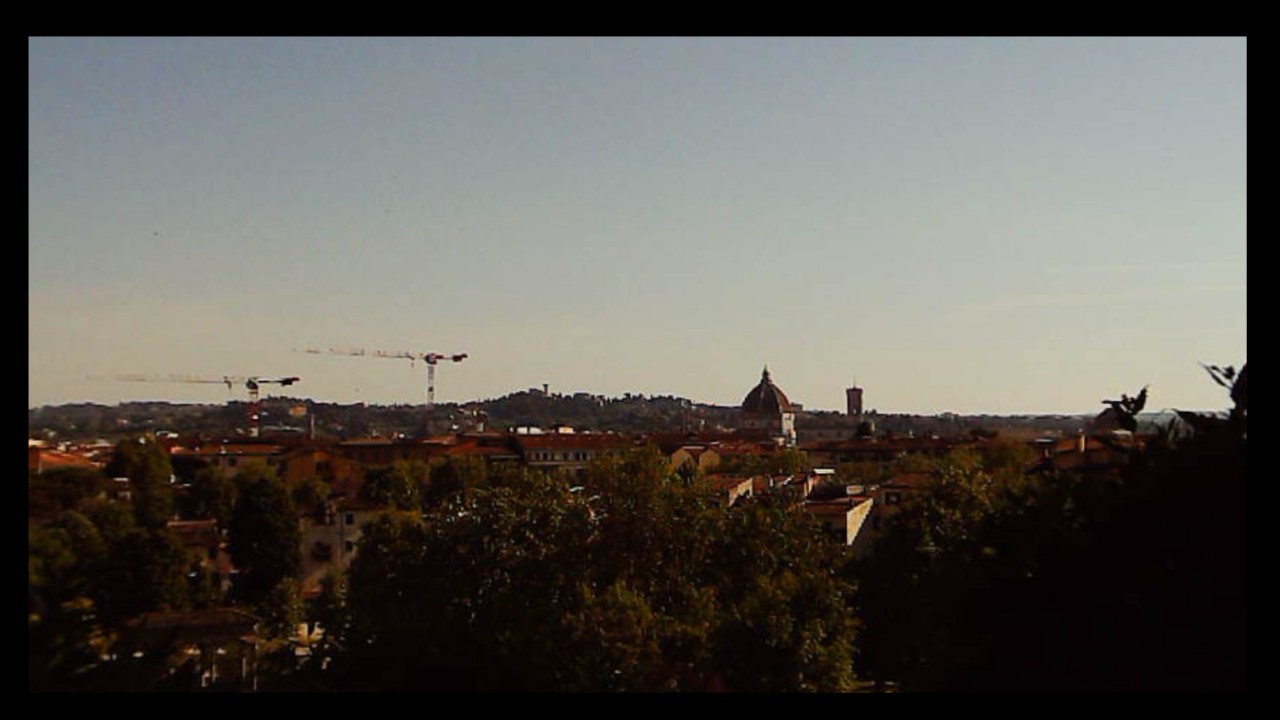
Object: Betafpv air75